Aerial crown-view tile of a tropical tree (Barro Colorado Island, Panama), acquired 20241014:
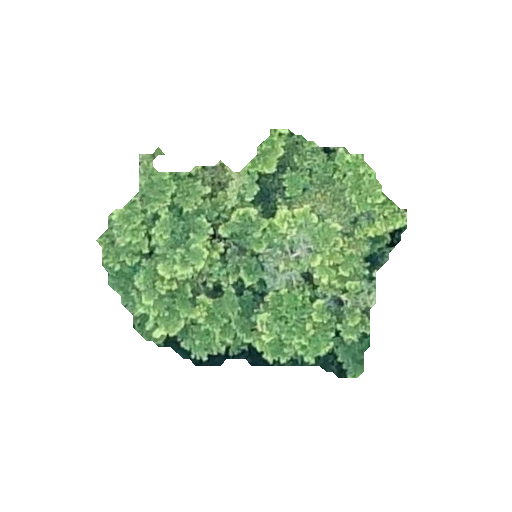
Species: Terminalia amazonia
GBIF accepted scientific name: Terminalia amazonica
Crown area: 81.778 m²